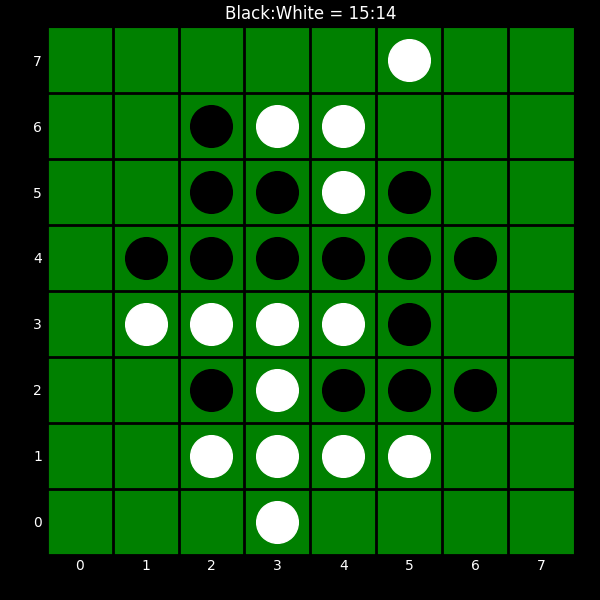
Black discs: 15
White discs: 14